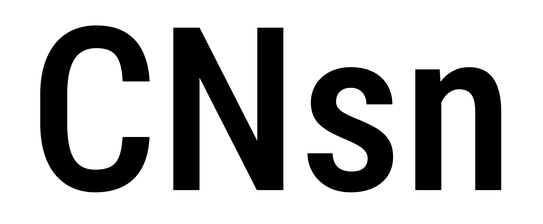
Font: Roboto_Condensed_Medium